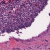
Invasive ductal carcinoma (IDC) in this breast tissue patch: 1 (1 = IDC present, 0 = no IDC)